Question: I'm trying to test the following code : <URL>. When I run the app, all I get is a black screen. There are only two View Controllers, MainWindow.xib and NVMapViewController.xib.
See my settings for MainWindow.xib in the attached image.
What am I missing ?
Regards,
Stephen

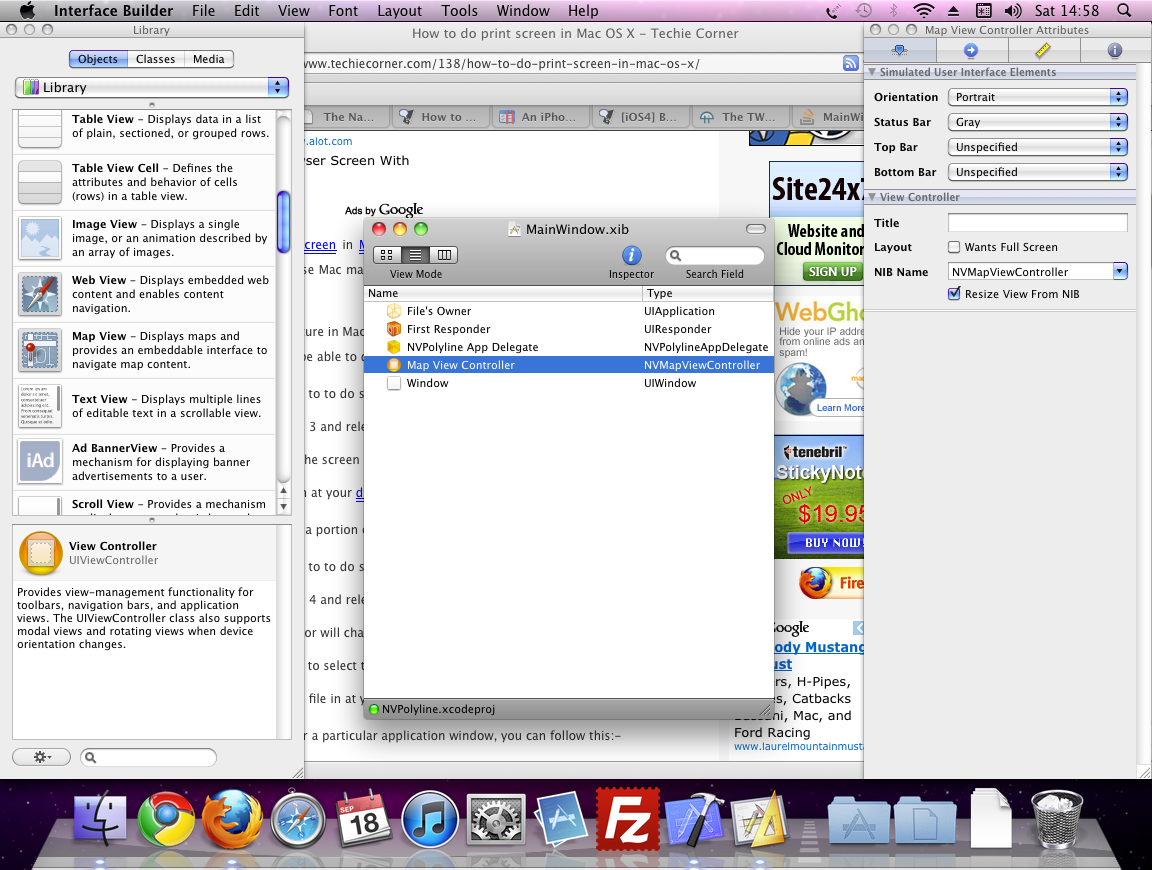
Answer: If you clone the project, and compile it against the 4.x SDK, it should work - I've just tested it, and it compiles and runs just fine.
If you are getting this problem after changing something, analyse your changes, and work backwards to find out where you introduced the problem.